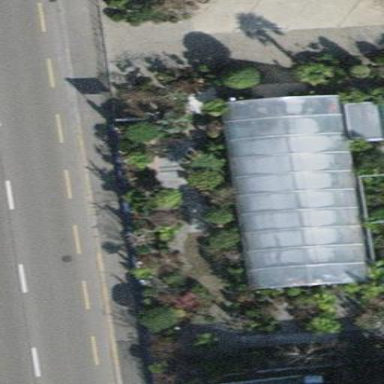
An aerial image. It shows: Greenhouse with gambrel-shaped roof.